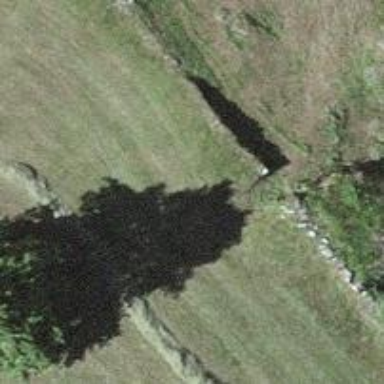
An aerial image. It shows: Wall made of dry stone.